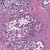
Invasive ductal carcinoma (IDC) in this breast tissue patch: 1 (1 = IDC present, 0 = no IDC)